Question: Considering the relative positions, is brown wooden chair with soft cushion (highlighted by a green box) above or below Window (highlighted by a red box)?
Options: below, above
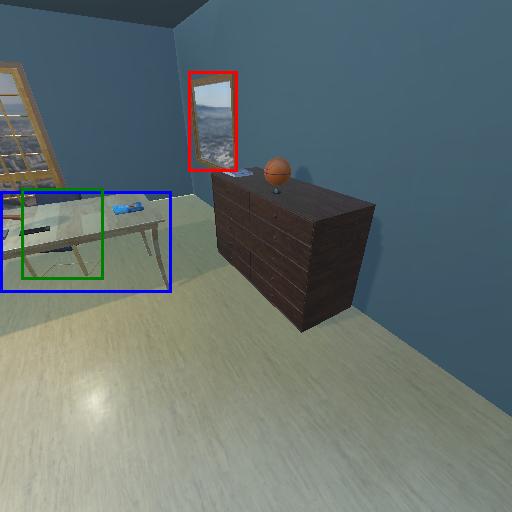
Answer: below